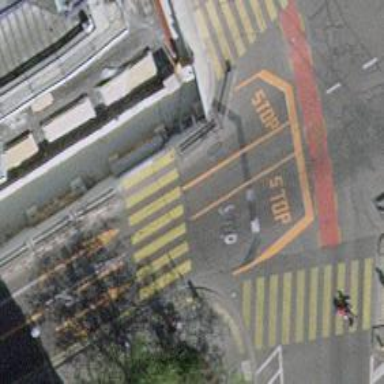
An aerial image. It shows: Marked zebra crossing with visible markings.